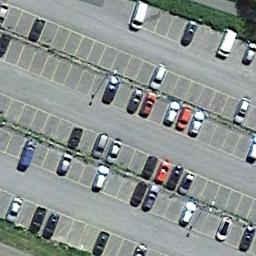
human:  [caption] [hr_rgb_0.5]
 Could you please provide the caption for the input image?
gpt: There are some cars on the parking lot .

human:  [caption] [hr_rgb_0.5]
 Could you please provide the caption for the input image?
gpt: More than a half of the cars in the parking lot are black .

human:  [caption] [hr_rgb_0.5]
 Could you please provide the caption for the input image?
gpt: Many cars of different styles and colors are on the parking lot .

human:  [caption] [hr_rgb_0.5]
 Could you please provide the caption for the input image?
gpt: The parking lot has some neatly arranged cars of different colors but lots of parking spaces are still empty .

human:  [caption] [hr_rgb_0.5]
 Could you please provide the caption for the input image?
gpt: There are some cars and some empty space on the parking lot .